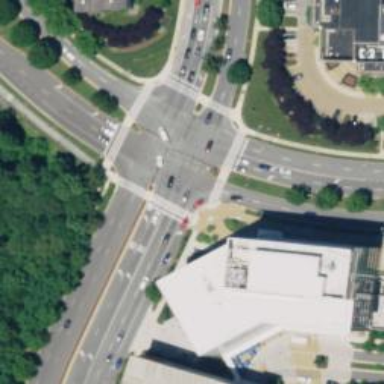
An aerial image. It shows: Crossing on the road.